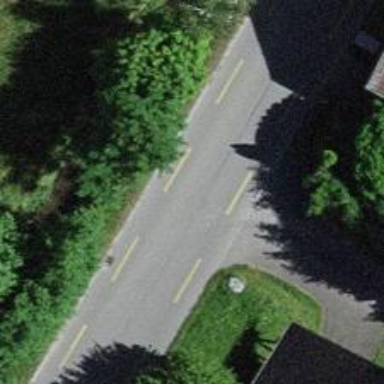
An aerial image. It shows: Asphalt residential road with designated cycle lane.